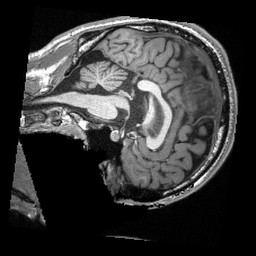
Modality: T1w
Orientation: sagittal
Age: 19
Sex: male